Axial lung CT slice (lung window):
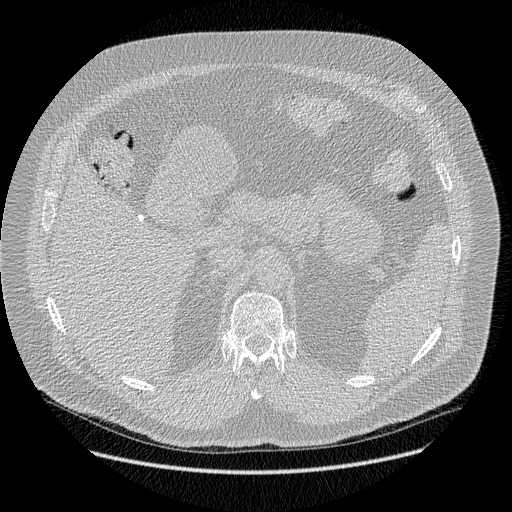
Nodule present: no